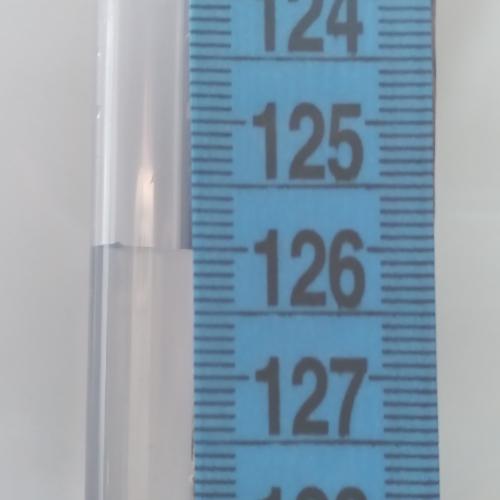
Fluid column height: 126.0 cm